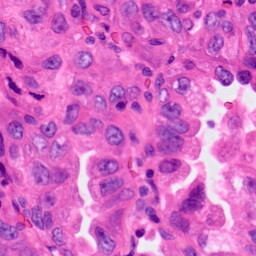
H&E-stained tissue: Lung